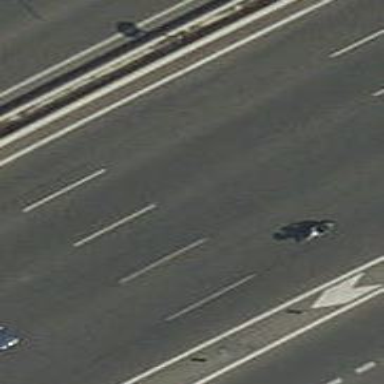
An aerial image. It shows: Asphalt motorway.